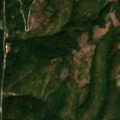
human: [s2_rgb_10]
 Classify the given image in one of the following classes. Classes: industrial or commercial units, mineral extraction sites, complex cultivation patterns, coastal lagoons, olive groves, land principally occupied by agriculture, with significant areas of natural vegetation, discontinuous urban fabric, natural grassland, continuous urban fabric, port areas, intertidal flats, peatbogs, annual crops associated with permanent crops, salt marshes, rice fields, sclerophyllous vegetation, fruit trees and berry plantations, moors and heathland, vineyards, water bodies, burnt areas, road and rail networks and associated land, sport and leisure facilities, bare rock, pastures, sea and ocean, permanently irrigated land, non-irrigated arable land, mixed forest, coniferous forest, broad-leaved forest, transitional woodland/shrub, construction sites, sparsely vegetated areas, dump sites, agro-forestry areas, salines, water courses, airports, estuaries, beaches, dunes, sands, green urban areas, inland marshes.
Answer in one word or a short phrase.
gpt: land principally occupied by agriculture, with significant areas of natural vegetation, broad-leaved forest